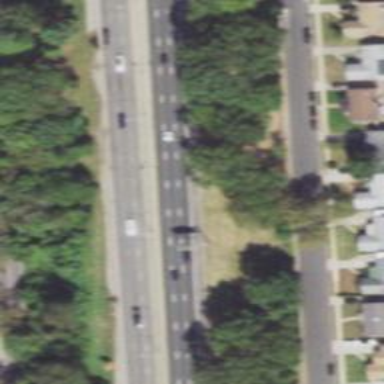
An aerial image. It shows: Asphalt motorway.